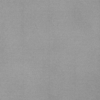
Label: dusty